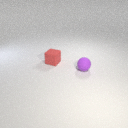
small red rubber cube to the left of small purple rubber sphere